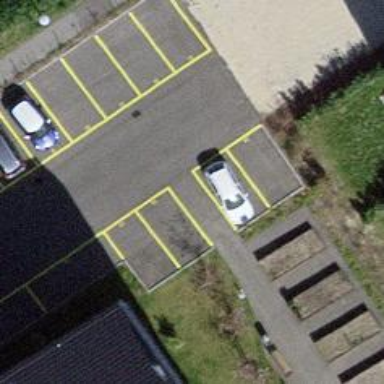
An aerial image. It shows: Road serving as parking aisle.